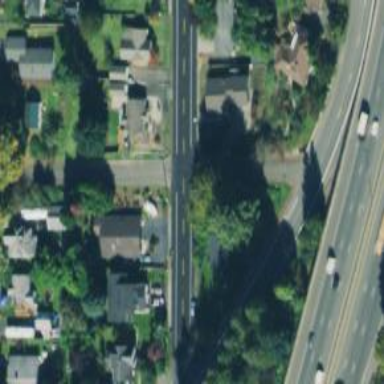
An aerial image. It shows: Stop road.